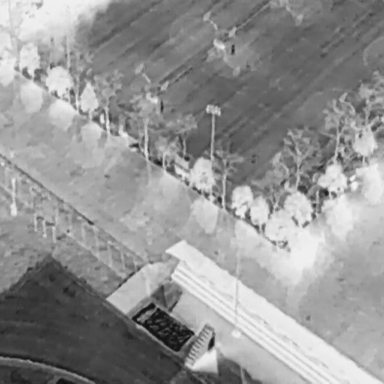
There are two People in the infrared image.